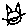
Label: cat